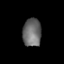
Tissue: lung
Cell type: Epithelial cells
Senescence score: 0.558
Nuclear area (px): 509
Mean DAPI intensity: 107.544